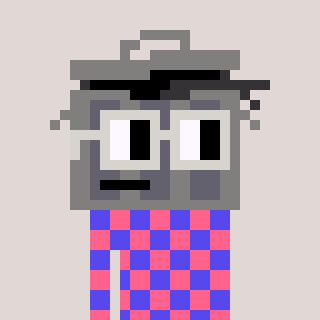
a pixel art character with square light gray glasses, a trashcan-shaped head and a computerblue-colored body on a warm background